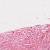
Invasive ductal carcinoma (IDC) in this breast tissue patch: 0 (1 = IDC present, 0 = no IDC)